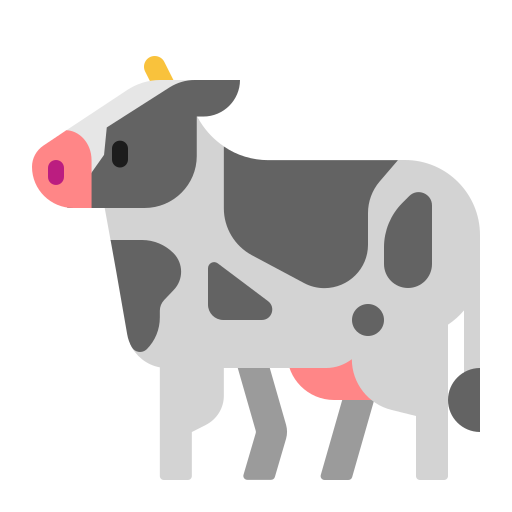
cow flat